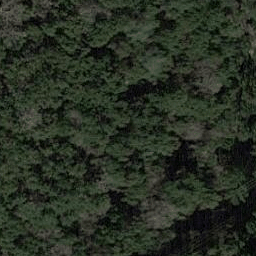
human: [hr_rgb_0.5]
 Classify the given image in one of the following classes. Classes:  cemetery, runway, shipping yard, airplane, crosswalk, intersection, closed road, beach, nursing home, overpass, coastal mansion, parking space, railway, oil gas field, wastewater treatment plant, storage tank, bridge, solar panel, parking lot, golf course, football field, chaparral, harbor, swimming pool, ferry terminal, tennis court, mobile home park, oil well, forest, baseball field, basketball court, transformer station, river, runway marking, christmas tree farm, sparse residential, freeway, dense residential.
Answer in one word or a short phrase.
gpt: forest